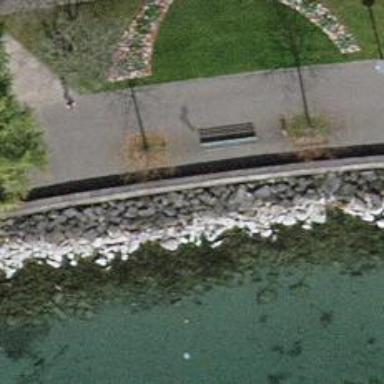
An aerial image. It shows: Bench for seating.